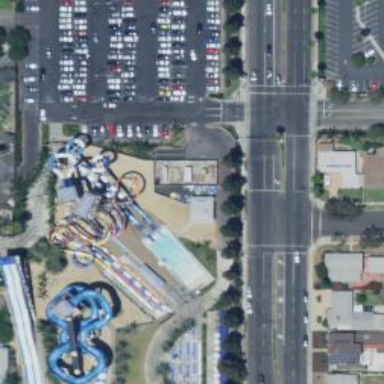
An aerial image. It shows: Water slide attraction.